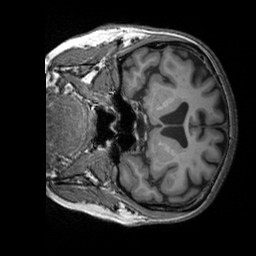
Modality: T1w
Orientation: coronal
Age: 71
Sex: female
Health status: healthy
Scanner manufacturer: siemens
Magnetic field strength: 3 T
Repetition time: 2.3 s
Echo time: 0.00303 s